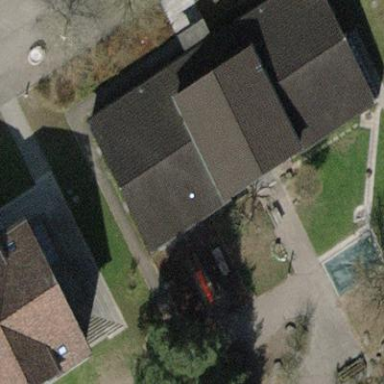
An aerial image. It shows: School building.